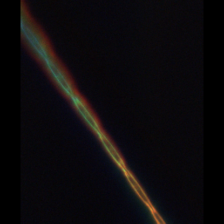
Taxon: Psuedo-nitzschia
Group: Diatoms